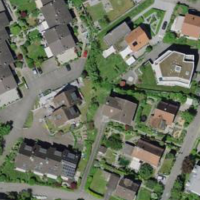
EUNIS habitat code: 55
Species observed at this site:
Geranium sanguineum